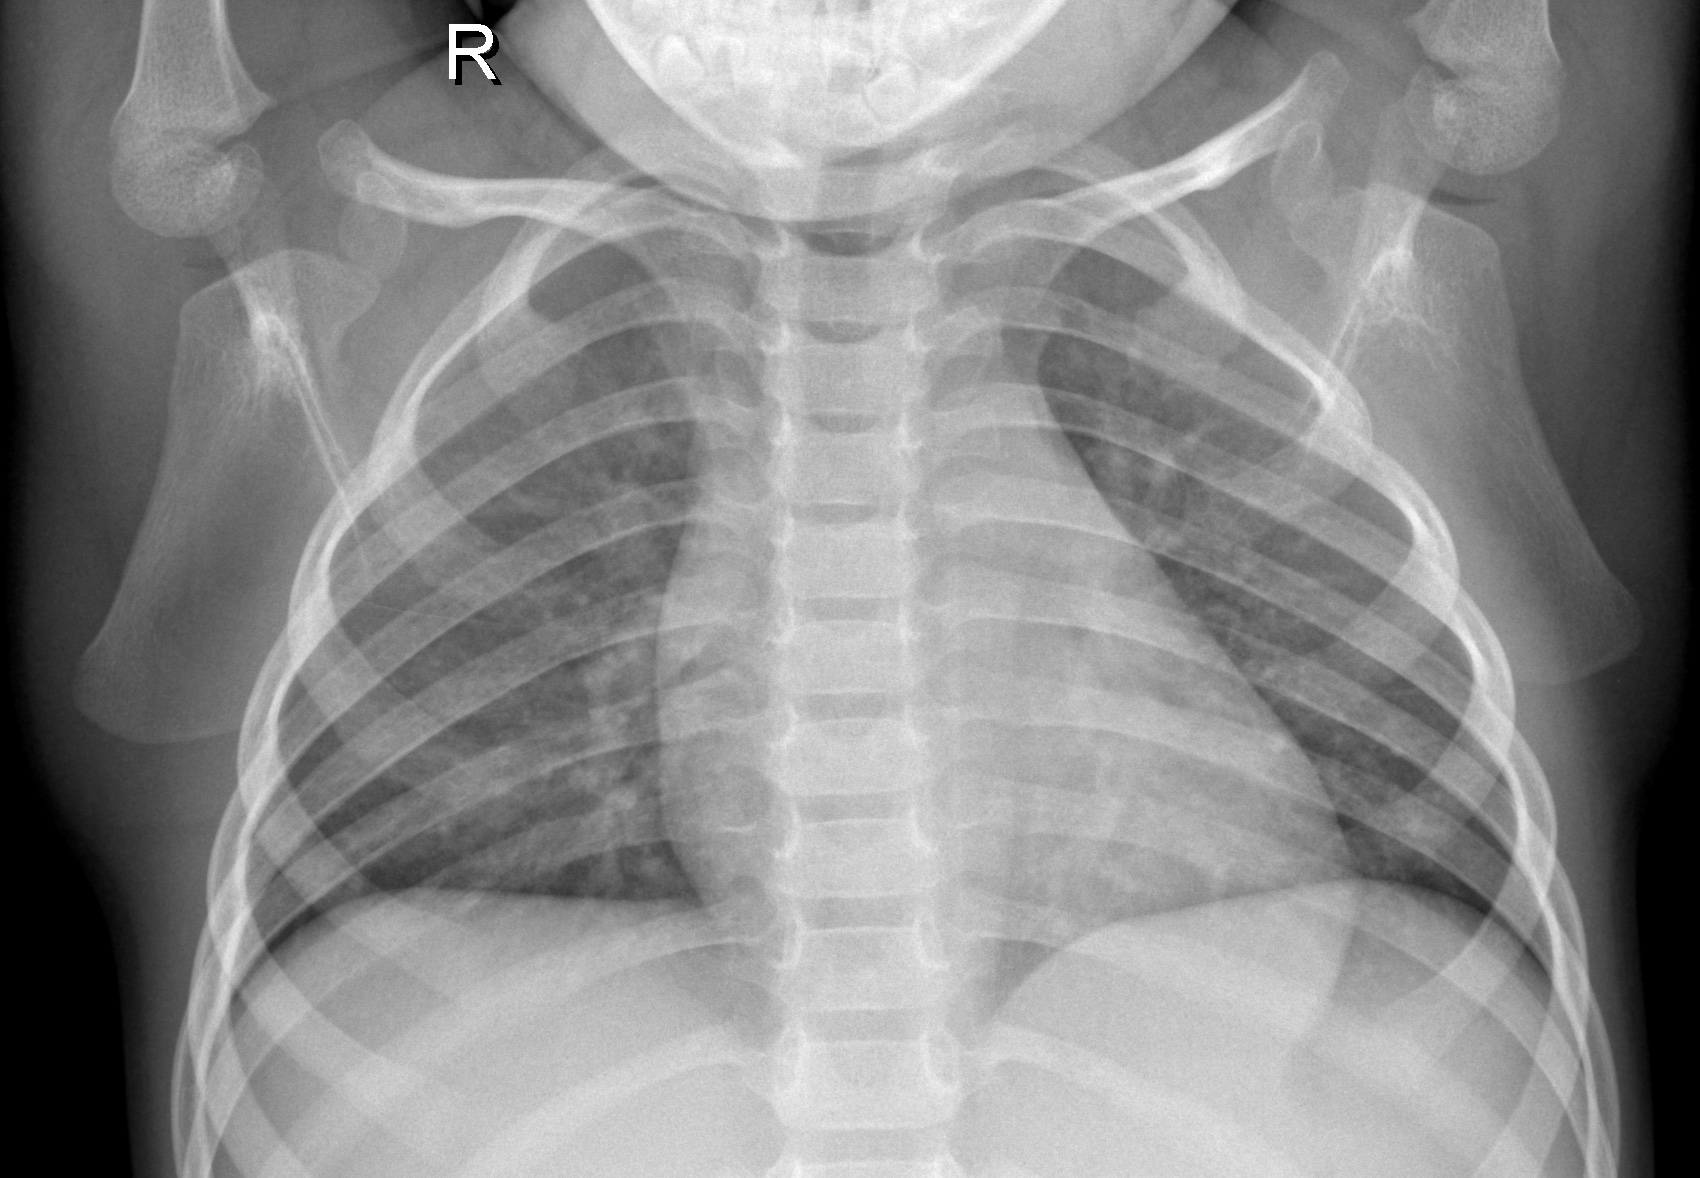
Diagnosis: NORMAL